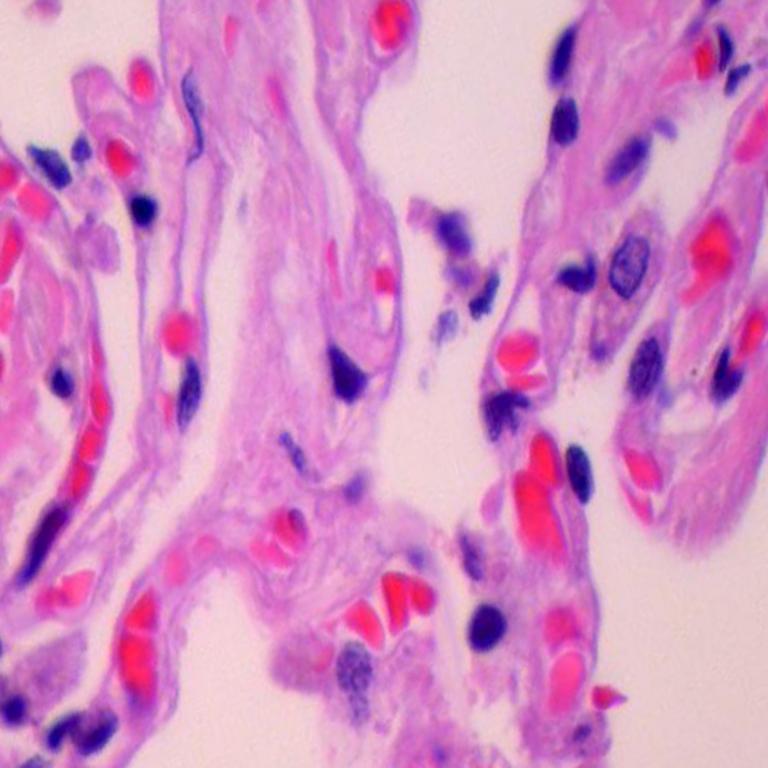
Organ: lung
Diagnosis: benign